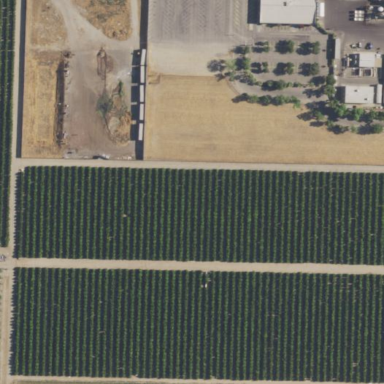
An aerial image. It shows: Orchard planted with peach trees.